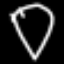
Label: diamond